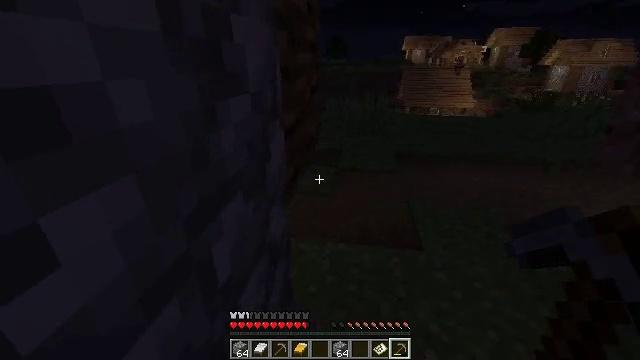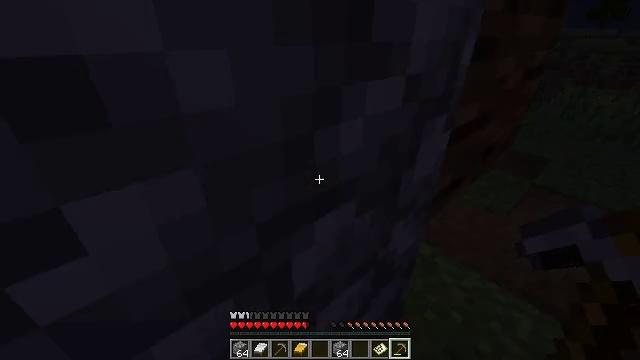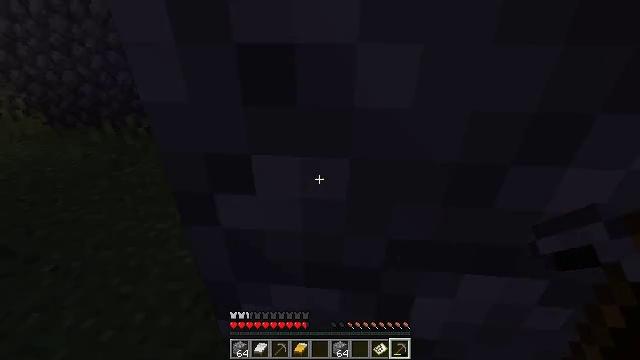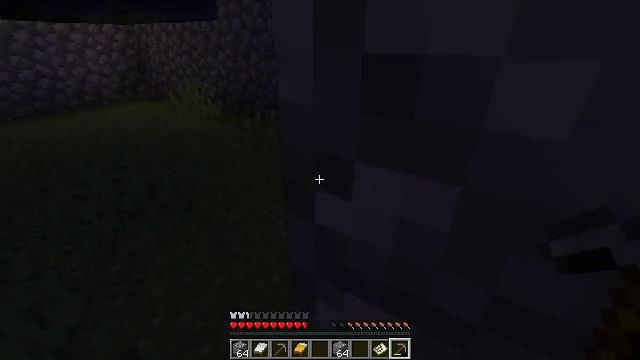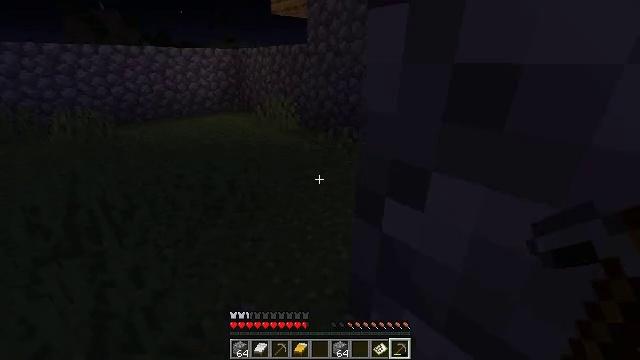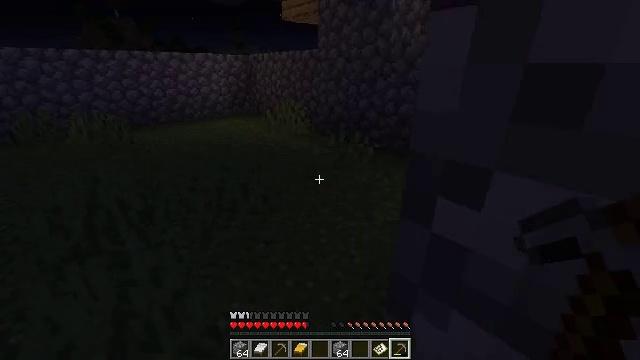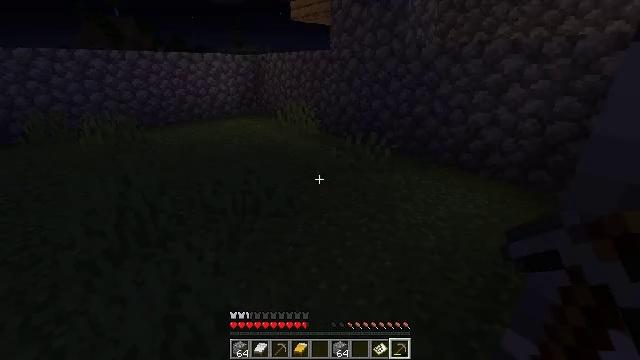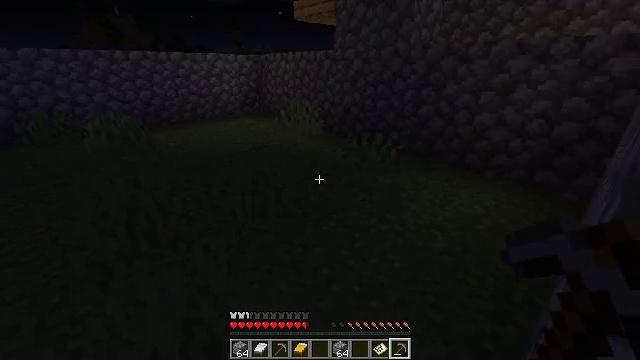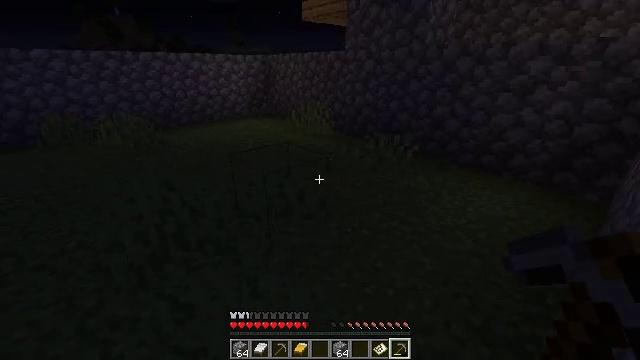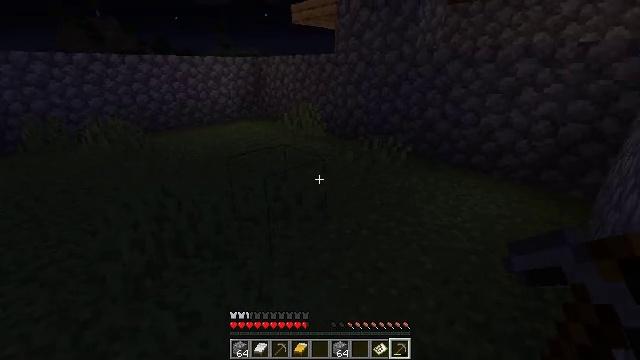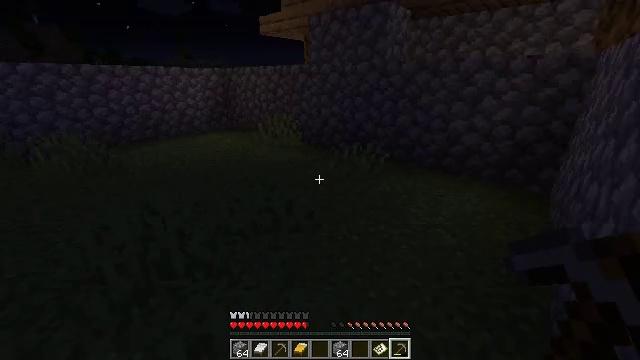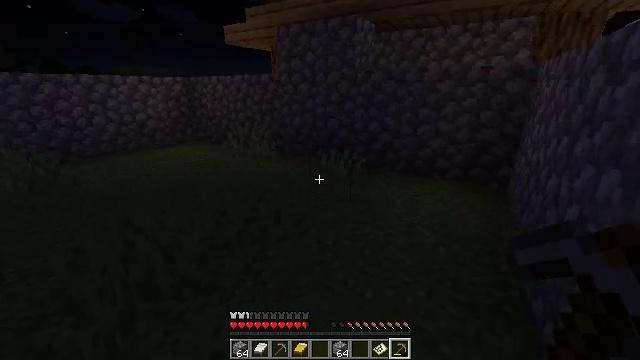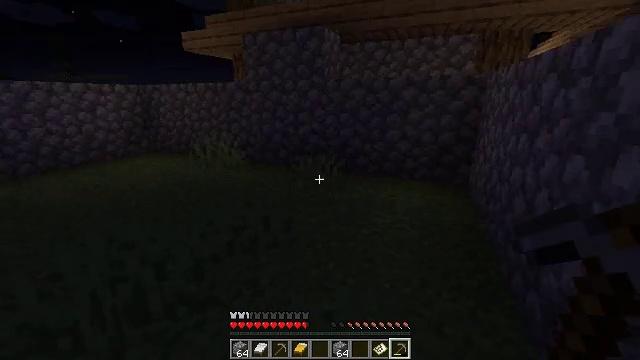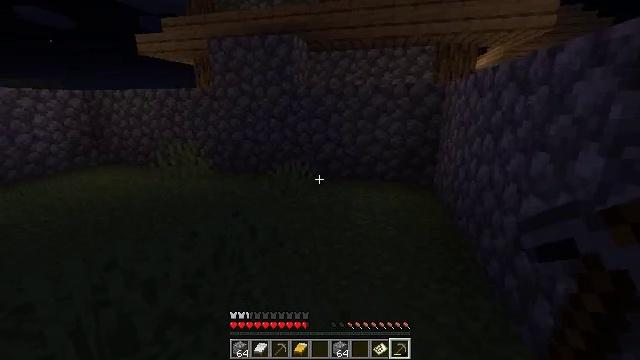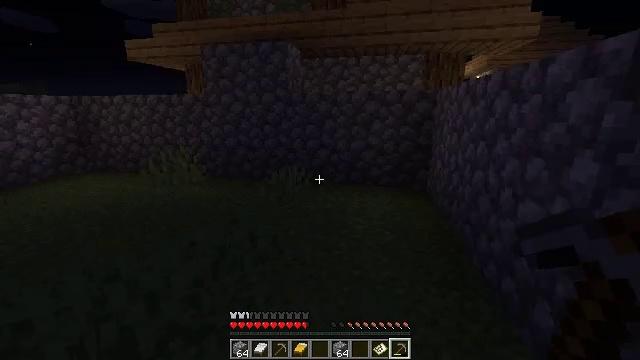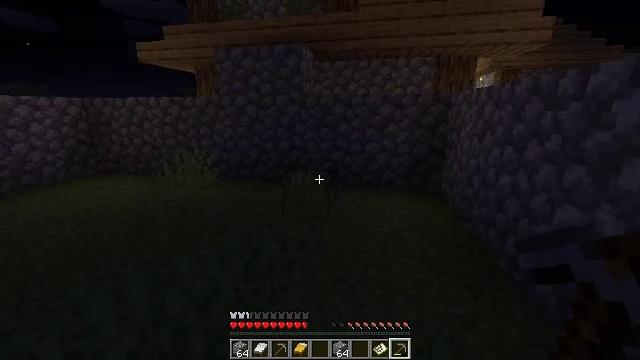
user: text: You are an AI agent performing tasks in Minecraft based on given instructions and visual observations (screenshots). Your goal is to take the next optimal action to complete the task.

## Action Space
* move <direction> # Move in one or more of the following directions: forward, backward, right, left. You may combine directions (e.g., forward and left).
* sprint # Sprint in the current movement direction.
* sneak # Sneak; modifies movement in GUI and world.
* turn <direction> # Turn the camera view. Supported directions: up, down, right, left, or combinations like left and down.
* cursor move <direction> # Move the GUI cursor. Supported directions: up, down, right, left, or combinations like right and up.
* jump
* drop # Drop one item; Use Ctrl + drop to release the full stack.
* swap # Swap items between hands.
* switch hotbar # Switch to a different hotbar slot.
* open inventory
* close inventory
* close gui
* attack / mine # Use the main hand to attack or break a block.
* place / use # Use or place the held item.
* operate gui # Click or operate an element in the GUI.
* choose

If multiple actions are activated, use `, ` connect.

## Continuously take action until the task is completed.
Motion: motion action
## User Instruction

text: Attack the oak door to gather it.
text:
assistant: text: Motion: turn left and down
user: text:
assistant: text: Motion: turn left
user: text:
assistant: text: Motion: turn left and up
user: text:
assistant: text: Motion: move left, turn left and up
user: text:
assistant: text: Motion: move left, turn left and up
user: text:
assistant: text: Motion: move left
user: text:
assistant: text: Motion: move left
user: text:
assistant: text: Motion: move left
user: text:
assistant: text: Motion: move left, turn right
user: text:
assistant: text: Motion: move left, turn right and up
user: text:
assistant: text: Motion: move left, turn right and up
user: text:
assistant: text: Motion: move left, turn right and up
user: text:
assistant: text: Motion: move left, turn right and up
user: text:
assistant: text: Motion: move left, turn right and up
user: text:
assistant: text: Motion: move left
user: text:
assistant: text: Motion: move left
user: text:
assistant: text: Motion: move left
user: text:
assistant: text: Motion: move left
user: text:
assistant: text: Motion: move left
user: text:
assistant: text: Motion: move left
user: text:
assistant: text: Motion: move left
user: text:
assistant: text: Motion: move left
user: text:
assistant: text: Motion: move left
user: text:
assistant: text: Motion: move left
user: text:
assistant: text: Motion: move left, turn right
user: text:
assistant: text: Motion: turn right
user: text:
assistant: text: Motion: turn right
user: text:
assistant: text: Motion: move forward, turn right and down
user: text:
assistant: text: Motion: move forward, turn right and down
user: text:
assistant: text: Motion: move forward, turn right and down